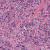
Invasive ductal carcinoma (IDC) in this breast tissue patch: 1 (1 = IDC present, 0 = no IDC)